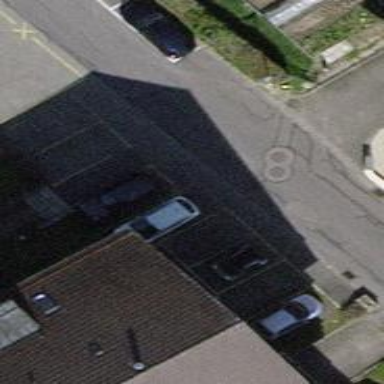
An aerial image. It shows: Street-side parking area.